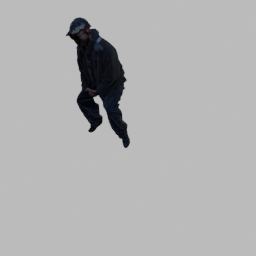
Label: people